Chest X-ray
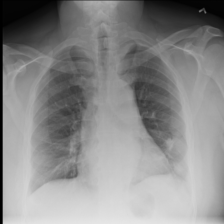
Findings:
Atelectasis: negative
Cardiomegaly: negative
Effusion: negative
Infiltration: negative
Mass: negative
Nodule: negative
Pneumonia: negative
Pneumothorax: negative
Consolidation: negative
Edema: negative
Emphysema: negative
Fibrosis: negative
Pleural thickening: negative
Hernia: negative